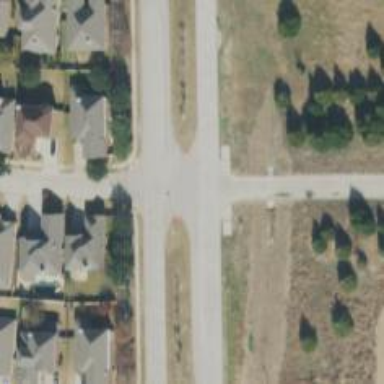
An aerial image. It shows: Secondary road.